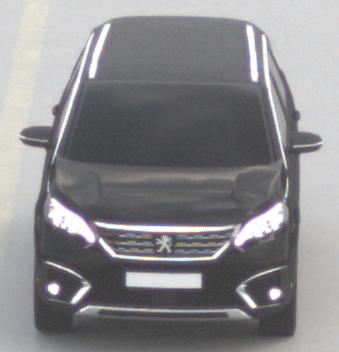
Make: Peugeot
Model: 5008 1.2 PureTech 130 Active
Detailed model: 5008 (II) (03/17 - 09/20)
Model produced from: 2017/03
Model produced until: 2018/07
Doors: 5
Color: black
Road condition: dry road
Daytime: midday
Contrast: low contrast